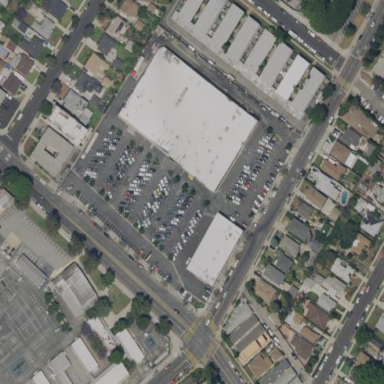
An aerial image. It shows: Retail area.